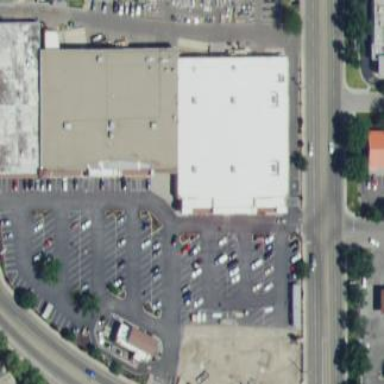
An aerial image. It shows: Retail building.